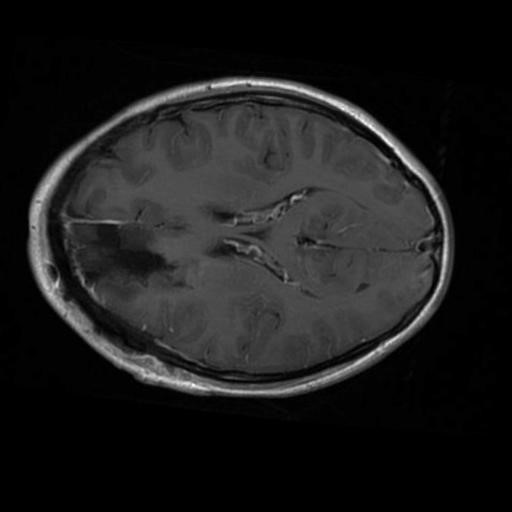
Label: brain_glioma